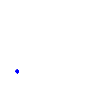
Particle: proton